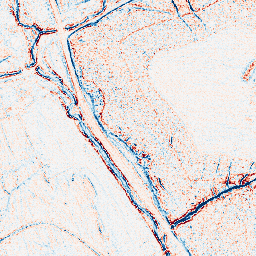
Category: edge_preserving
Decomposition family: bilateral
Decomposition parameters: d: 5
sigma_color: 25
sigma_space: 25
Upsampling method: nearest
Upsampling parameters: scale: 2
Upsampling scale: 2